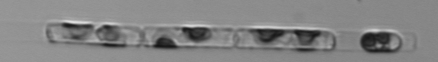
Label: Guinardia_delicatula_TAG_internal_parasite